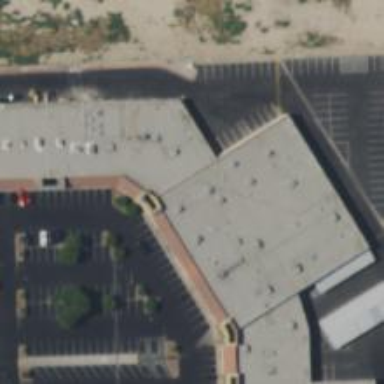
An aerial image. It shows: Public building.